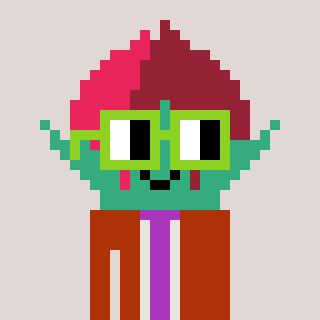
a pixel art character with square light green glasses, a rosebud-shaped head and a hotbrown-colored body on a warm background